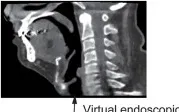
Four-dimensional computed tomographic (4D-CT) images. (A) Sagittal section of computed tomography.
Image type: radiology (ct)